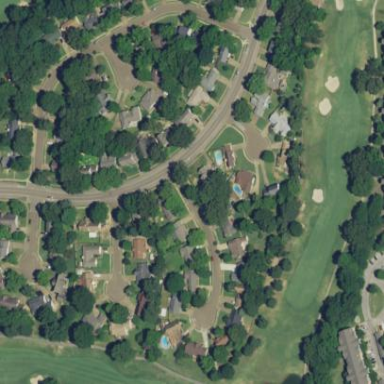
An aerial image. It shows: Golf course.